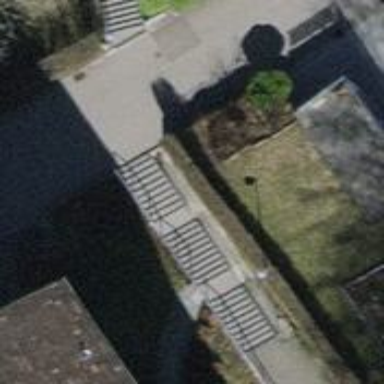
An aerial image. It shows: Asphalt steps along the road.